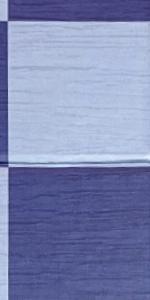
Label: Empty